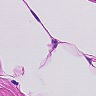
Metastatic tissue present: no